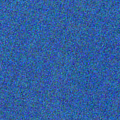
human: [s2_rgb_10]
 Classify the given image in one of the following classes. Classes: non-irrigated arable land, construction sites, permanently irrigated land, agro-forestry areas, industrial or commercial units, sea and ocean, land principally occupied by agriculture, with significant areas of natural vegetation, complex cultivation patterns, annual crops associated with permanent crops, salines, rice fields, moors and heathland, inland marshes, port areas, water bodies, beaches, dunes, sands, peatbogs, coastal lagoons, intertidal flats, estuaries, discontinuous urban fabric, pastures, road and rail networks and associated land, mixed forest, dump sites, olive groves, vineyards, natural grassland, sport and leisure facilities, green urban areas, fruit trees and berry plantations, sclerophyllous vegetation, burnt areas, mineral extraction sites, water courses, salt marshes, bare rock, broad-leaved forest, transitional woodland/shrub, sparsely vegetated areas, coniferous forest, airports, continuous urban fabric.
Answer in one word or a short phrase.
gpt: water bodies